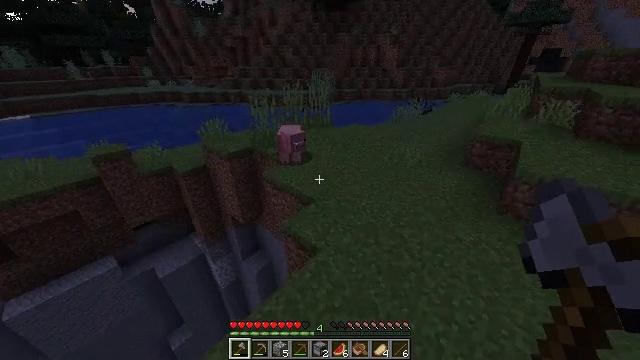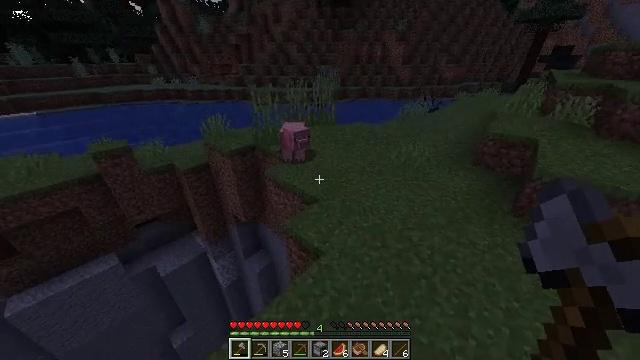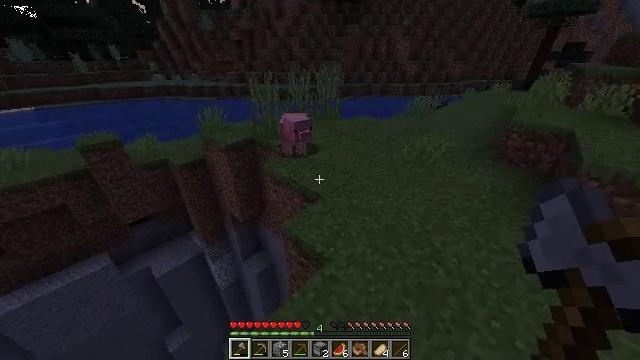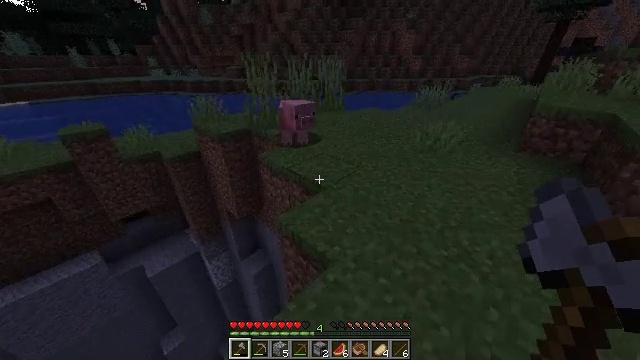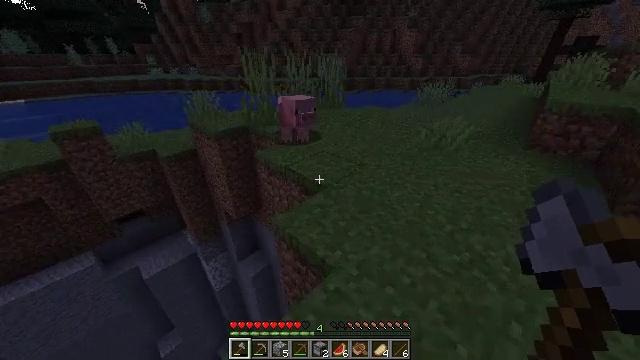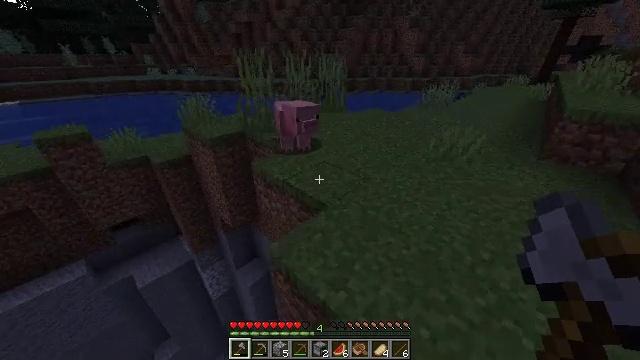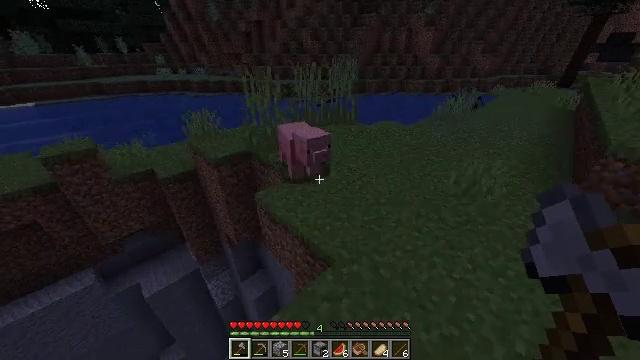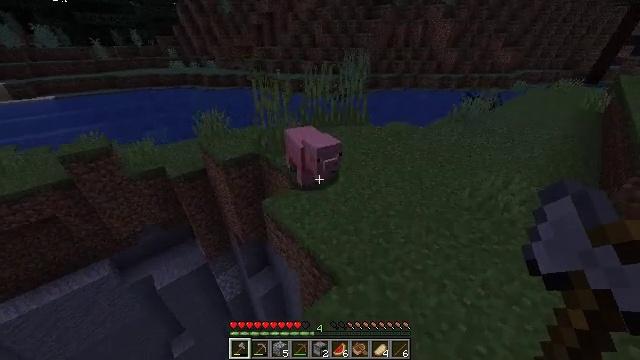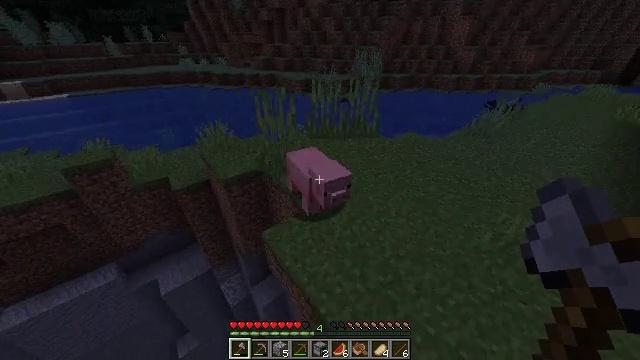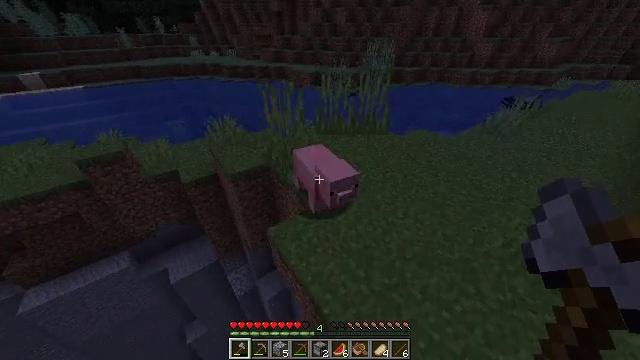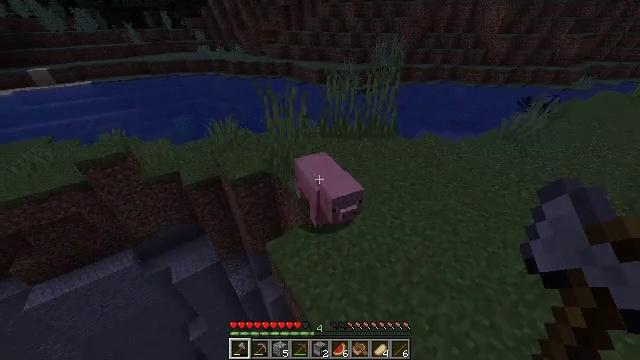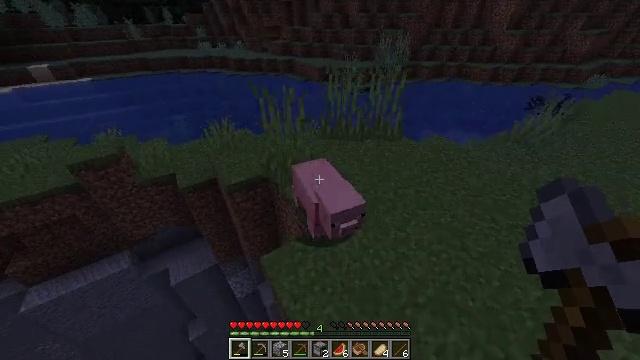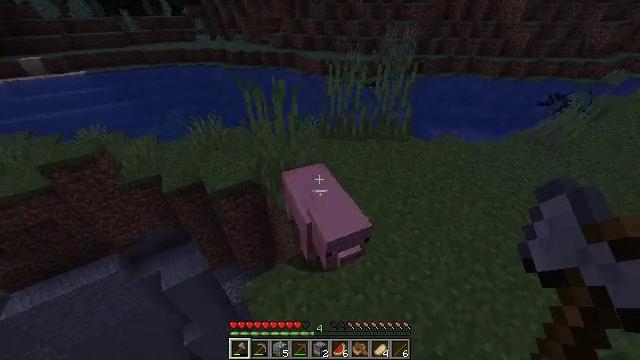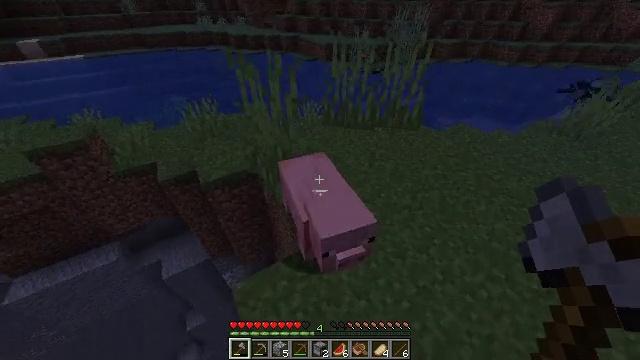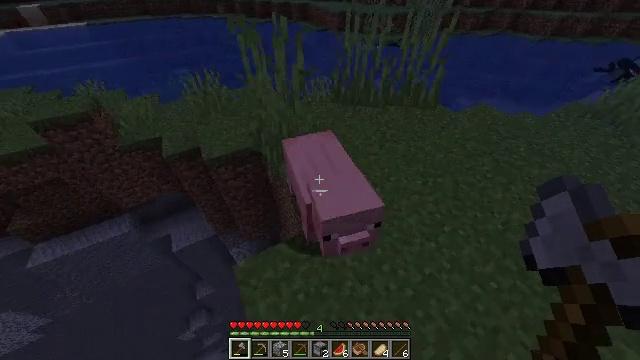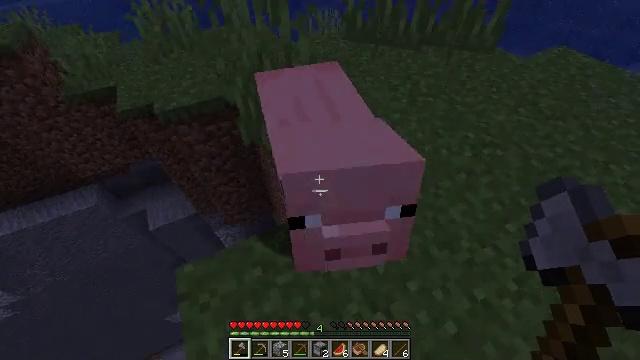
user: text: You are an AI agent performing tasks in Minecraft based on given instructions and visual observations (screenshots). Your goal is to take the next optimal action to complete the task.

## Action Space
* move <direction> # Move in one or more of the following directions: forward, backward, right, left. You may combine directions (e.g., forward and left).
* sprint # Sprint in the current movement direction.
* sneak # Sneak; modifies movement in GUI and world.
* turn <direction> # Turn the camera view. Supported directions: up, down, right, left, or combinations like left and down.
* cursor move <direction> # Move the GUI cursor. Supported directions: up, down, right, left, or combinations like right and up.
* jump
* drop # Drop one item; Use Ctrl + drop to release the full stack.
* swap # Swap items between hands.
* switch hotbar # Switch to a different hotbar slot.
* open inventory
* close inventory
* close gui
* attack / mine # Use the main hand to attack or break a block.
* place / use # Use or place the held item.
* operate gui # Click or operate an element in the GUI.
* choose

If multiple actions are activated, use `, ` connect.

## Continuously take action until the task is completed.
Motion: motion action
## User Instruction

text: Kill mobs.
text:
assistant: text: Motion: move forward, sprint, turn left, jump
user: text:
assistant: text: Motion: move forward, sprint, jump
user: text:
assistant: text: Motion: move forward, sprint, jump
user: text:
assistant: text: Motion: move forward, sprint, jump
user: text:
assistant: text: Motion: move forward, sprint, jump
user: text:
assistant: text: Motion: move forward, sprint, turn left and down, jump
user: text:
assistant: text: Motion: move forward, sprint, turn left and down, jump
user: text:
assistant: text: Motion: move forward, sprint, turn left and down, jump
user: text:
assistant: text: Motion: move forward, sprint, turn left and down, jump
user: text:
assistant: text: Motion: move forward, sprint, turn left and down, jump
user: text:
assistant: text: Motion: move forward, sprint, jump
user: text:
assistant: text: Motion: move forward, turn down, jump
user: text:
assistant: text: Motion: turn left and down
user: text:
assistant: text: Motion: turn left and down
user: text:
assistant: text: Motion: turn left and down
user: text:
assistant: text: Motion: turn left and down
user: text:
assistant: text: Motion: turn left and down
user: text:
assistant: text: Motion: turn left and down
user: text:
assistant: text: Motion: turn left
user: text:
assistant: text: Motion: no_op
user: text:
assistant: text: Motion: no_op
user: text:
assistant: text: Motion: turn left, jump
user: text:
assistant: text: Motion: turn left and up, jump
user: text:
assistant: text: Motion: turn left, jump
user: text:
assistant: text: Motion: turn left and up, jump
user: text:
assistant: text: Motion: turn left and up, jump
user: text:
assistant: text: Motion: turn up, jump
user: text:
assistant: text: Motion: turn up
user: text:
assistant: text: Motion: no_op
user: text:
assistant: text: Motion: turn right and down, attack / mine